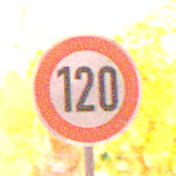
Verkehrszeichen: Geschwindigkeit120
Umgebung: Outdoor, Nature
Tageszeit: Night
Wetter: Clear
Licht: Natural
Jahreszeit: NotSpecified
Kontrast: LowContrast